Question: I am currently focussing a problem which I thought it would be easy to solve. but I didnt. There are controls which allow us to show the username or logged in user, such as the lovely :
'''
var oShell = new sap.ui.ux3.Shell("myShell", {
headerItems: [
new sap.ui.commons.TextView({
text: oController.getUserName() }),
],
});
'''
It looks like this:

In here we define headerItems, which are in my opinion foreseen to show a username / or the currently logged in user. but how can I receive it? my idea is to get it from the odata request, which was made earlier. It requires me to enter username and password -> thus I want to in my , but how?
'''
getUserName : function() {
// return navigator.userAgent;
var model = sap.ui.getCore().getModel();
return model.getProperty('sUser'); // doesnt work :(
},
'''
I also tried to get it from 'navigator.userAgent()' but this information does not belong to the user.
Anybody knows how to receive it?
And yes: I searched in google and found some threads discussing about users/login but none of these threads solved my issue. Otherwise I thought about transferring sy-uname from SAP to the frontend, but how could you send a single Text? I don't want to build a complete service for this single transaction.
If you do not provide 'sUser' and 'sPassword' during 'oData-Model-Initialization' it will be empty during runtime. You cannot access it from the model, though I realized an own service for this.
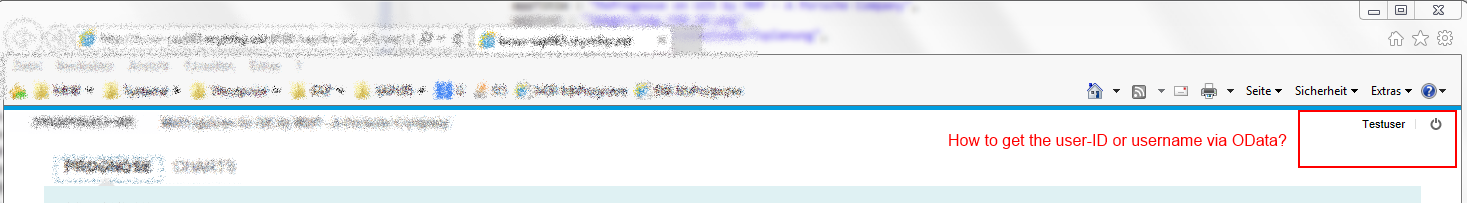
Answer: The username is in the 'sap.ui.model.odata.ODataMetadata' of ODataModel.
'''
var getUserName = function() {
var model = sap.ui.getCore().getModel();
var sUser = model.oMetadata.sUser;
// Display user logic here.
};
oModel.attachMetadataLoaded(null,getUserName);
'''
'''
var user = new sap.ui.commons.TextView();
var getUserNameCallBack = function(userName) {
user.setText(userName);
}
oController.getUserName(getUserNameCallBack);
'''
Controller method:
'''
getUserName: function(callback) {
var userName = '';
$.getJSON(sServiceUrl).done(function(data) {
userName = data.d.Name;
callback(userName);
});
}
'''